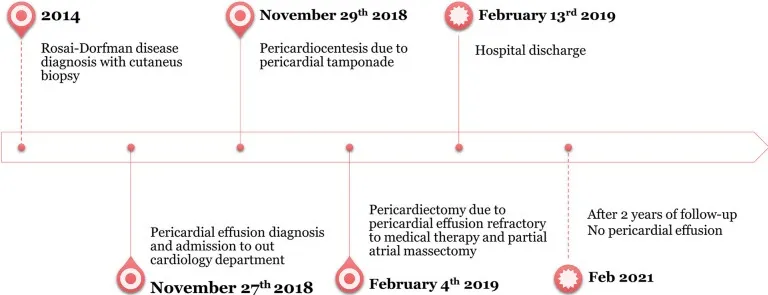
The timeline of the patient's clinical history is presented.
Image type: chart (chart)